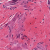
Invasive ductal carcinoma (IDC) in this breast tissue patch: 0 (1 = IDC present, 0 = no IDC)